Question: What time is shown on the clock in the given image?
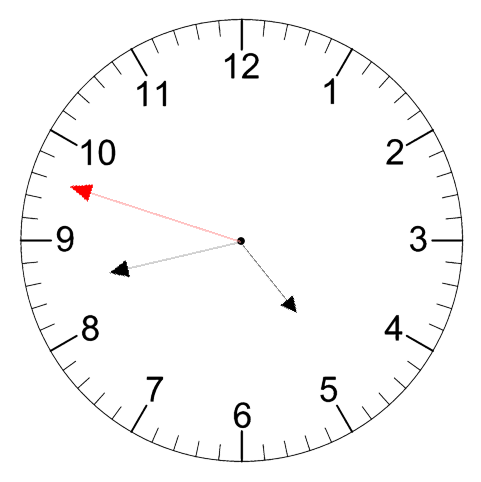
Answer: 04:42:48